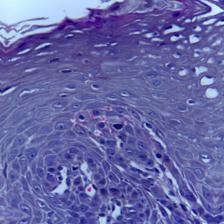
Diagnosis: Normal